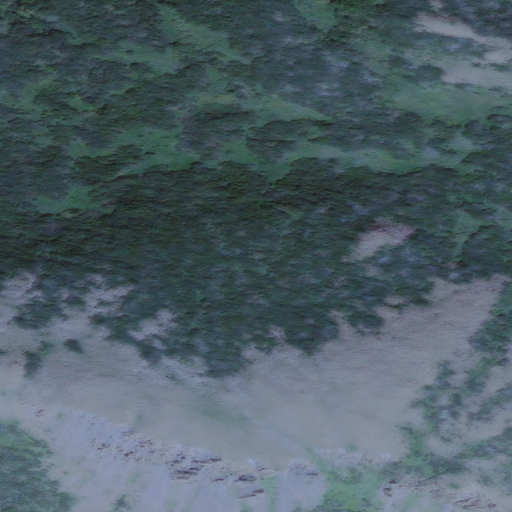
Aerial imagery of cape in Alaska named Cape Horn containing only unknown